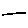
Label: line